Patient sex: M
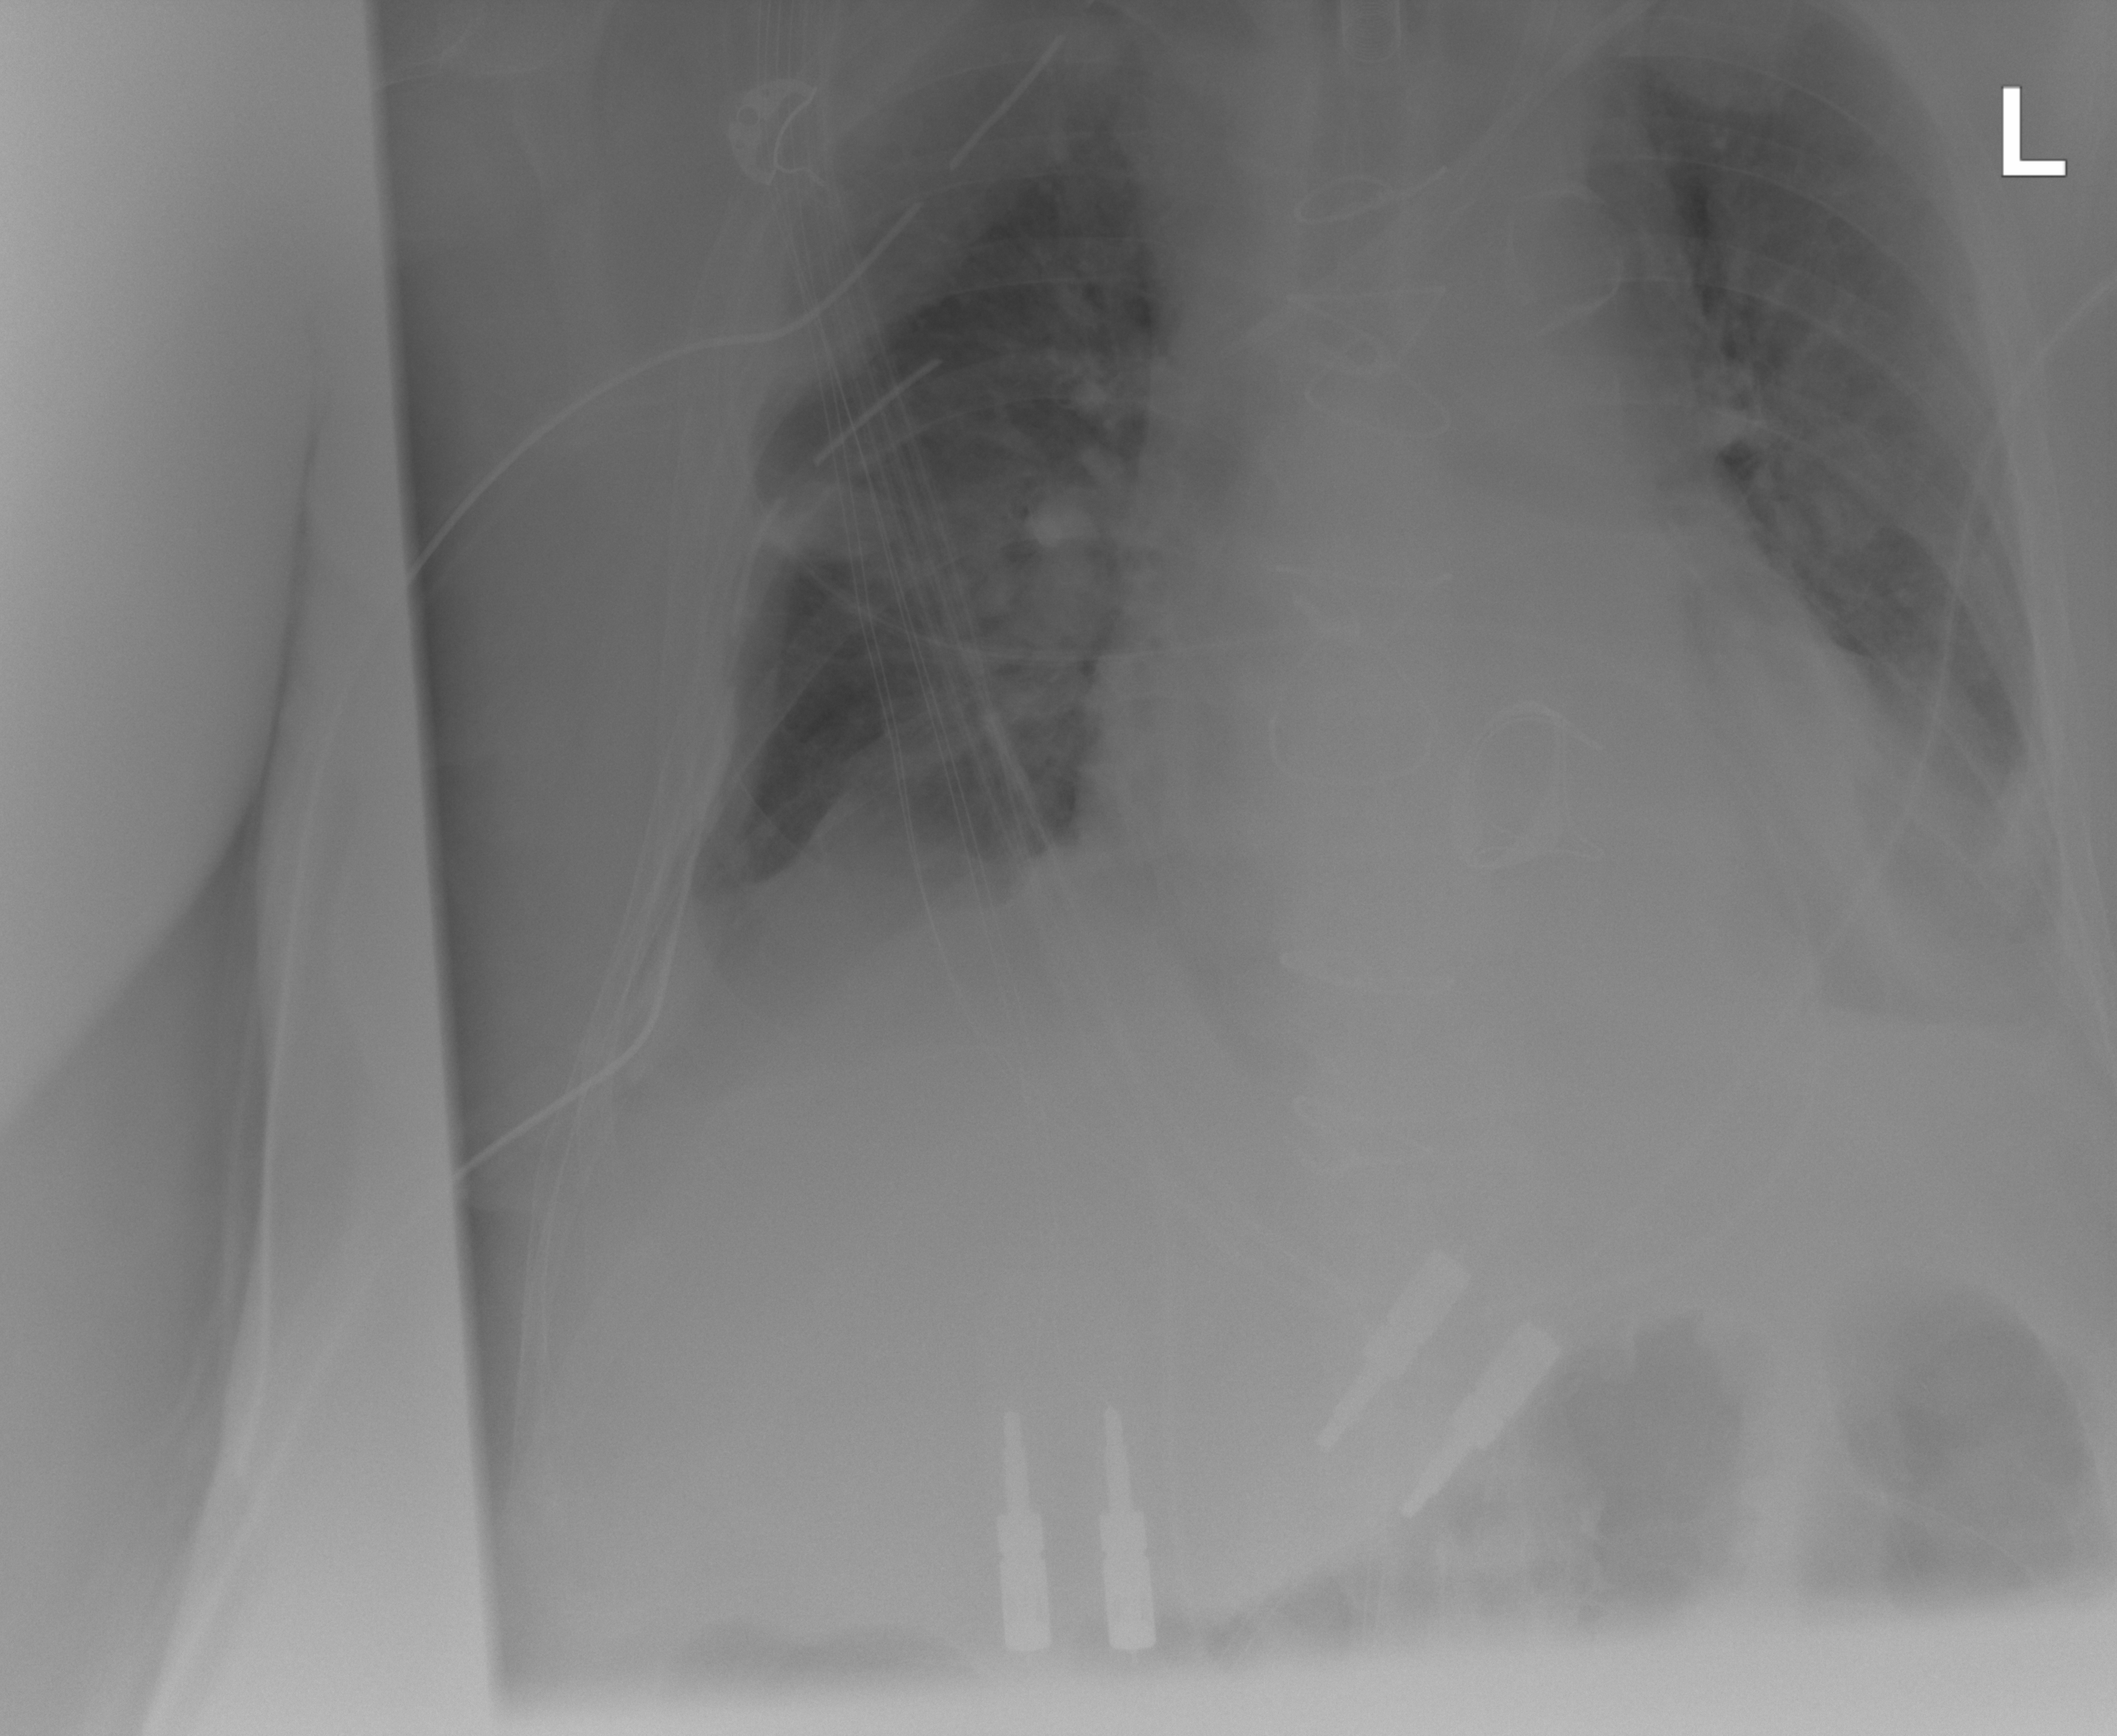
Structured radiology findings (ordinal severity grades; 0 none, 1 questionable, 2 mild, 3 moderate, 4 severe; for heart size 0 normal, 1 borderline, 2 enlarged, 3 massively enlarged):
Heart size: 2
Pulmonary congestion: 2
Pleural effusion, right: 2
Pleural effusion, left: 2
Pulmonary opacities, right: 1
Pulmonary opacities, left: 0
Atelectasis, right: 3
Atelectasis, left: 2